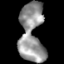
Tissue: skin
Cell type: Epithelial cells
Senescence score: 0.242
Nuclear area (px): 1366
Mean DAPI intensity: 148.206